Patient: sex F, age 51
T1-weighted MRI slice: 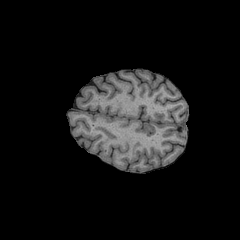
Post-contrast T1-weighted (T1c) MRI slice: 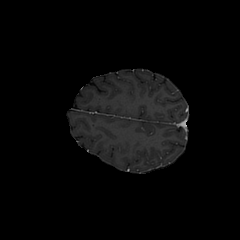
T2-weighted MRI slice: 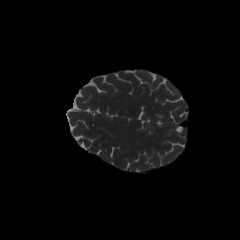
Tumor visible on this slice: no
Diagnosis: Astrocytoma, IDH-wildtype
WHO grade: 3